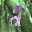
Label: 2